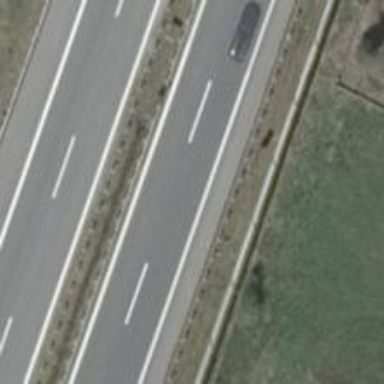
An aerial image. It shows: Asphalt motorway.